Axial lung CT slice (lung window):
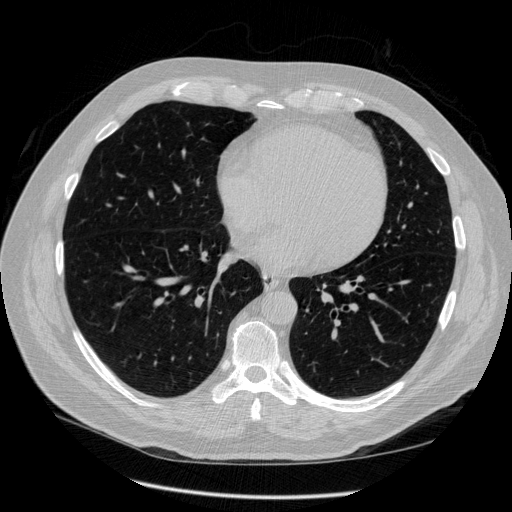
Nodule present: no